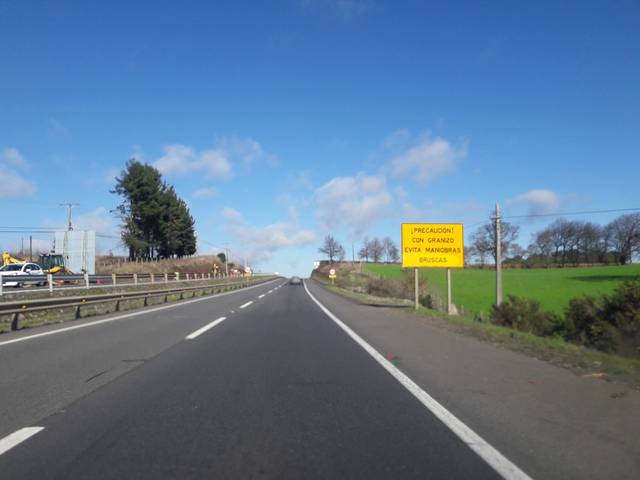
Region: Chile
Coordinates: -38.21, -72.339